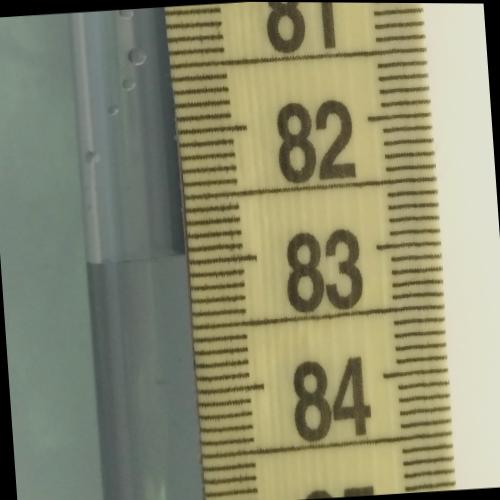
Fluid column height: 82.9 cm